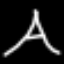
Label: The Eiffel Tower